Frequency: 60000
Velocity: 0,186
Power: 4,1
Pulse duration: 0,0000001
Pass count: 1
Magnification: 10
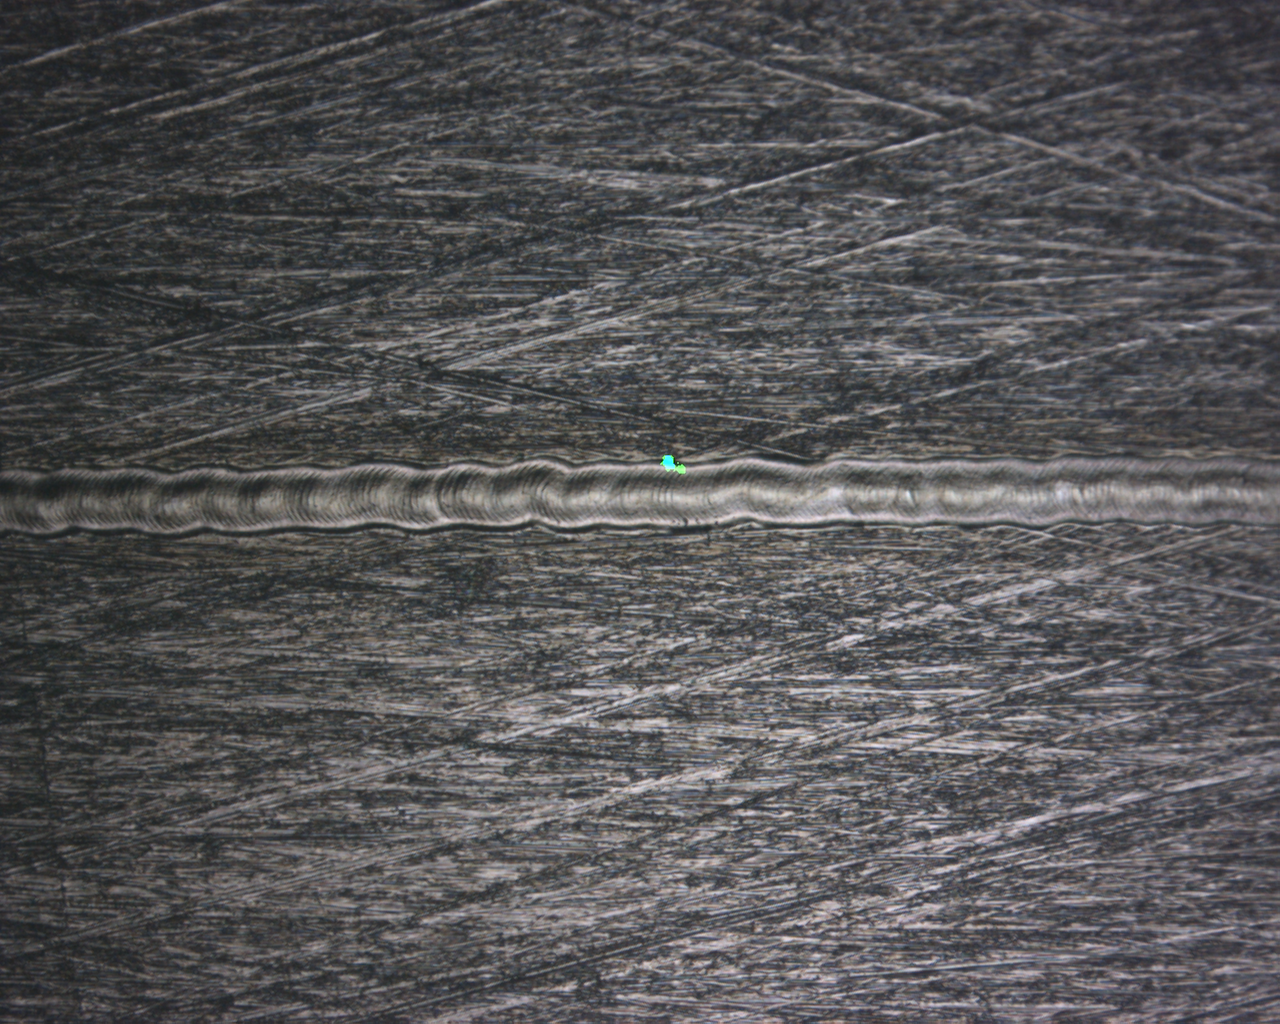
Measured width: 186.091
Other width: 5.6